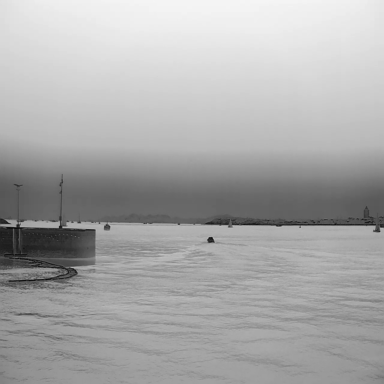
There is a canoe in the infrared image.